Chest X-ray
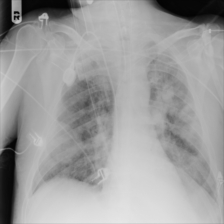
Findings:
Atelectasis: negative
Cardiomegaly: negative
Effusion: negative
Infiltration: negative
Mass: positive
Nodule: negative
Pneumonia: negative
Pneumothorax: negative
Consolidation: positive
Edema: negative
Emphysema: negative
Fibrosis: negative
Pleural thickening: negative
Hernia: negative